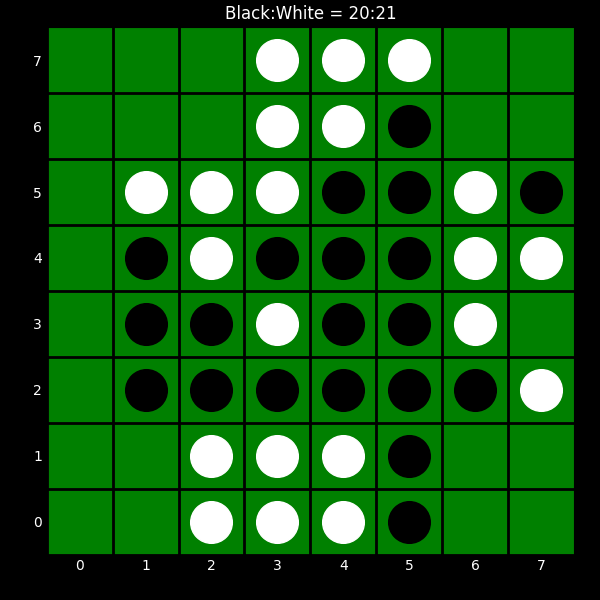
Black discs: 20
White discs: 21